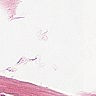
Metastatic tissue present: no